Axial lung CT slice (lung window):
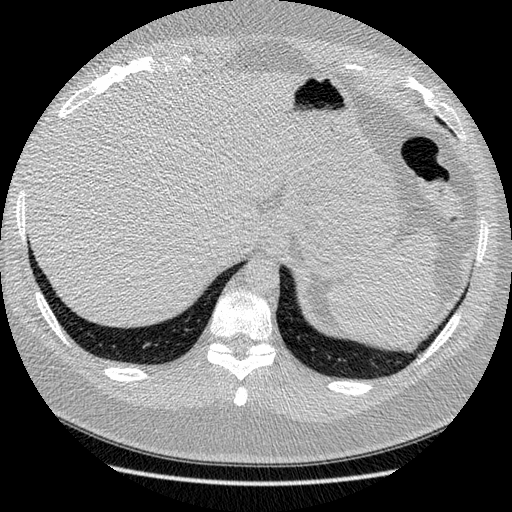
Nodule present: no